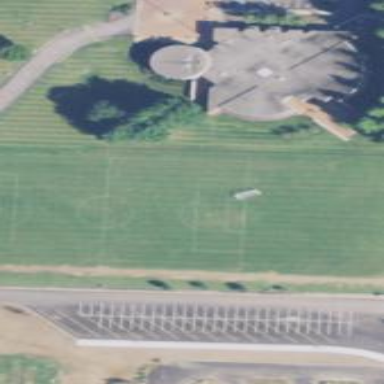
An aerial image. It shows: Soccer pitch for outdoor sports and leisure activities.